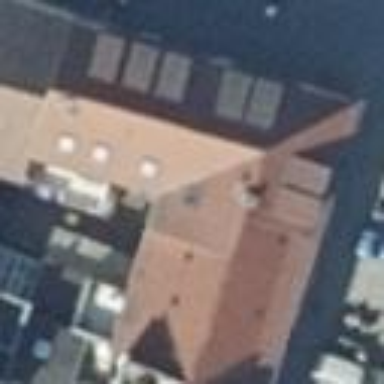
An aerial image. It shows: White residential building with red roof.